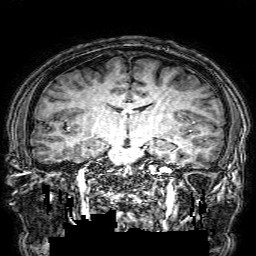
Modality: T1w
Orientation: sagittal
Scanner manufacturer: philips
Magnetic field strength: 3 T
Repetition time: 0.0096 s
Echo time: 0.0046 s